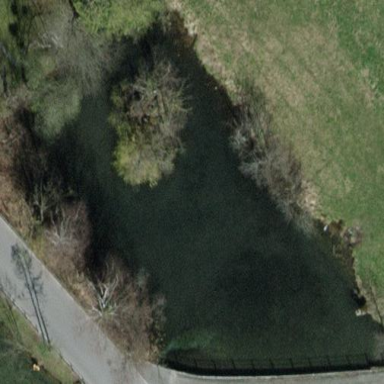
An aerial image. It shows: Peaceful pond surrounded by nature.